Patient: sex M, age 77
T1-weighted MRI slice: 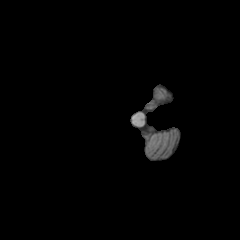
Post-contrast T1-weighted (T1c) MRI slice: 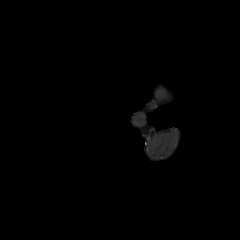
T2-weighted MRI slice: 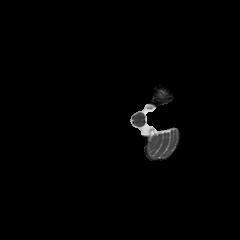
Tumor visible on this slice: no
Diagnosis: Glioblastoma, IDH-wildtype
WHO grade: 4